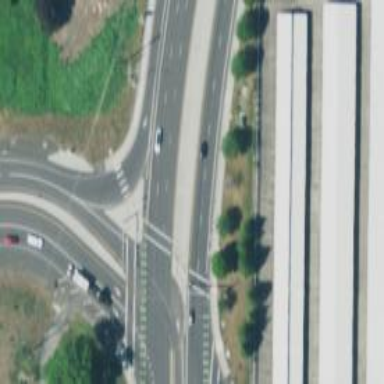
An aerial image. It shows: Footway that serves as traffic island.